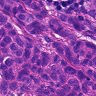
Metastatic tissue present: yes